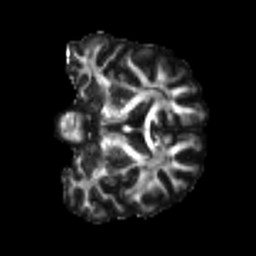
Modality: FA
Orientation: coronal
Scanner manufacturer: siemens
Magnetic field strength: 3 T
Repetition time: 4 s
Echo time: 0.0594 s